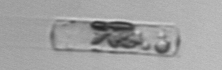
Label: Guinardia_delicatula